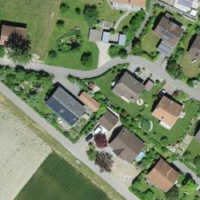
EUNIS habitat code: 55
Species observed at this site:
Chelidonium majus
Saponaria ocymoides